Question: I need help in creating diagonal div as shown in the picture. i have diagonal design with triangles at top right and bottom left with using absolute positioning and z-index. And this div will be the main div having content in it. I need to make a div similar to the picture.
i tried using transform skew property but that does not help.
Any help will be appreciable.
The div will have something like this
'''
<div class="tr-corner"><img src="tr.png"></div>
<div class="main">
<div class="content">
Blah blah blah
</div>
</div>
<div class="bl-corner"><img src="bl.png"></div>
'''
CSS
'''
.tr-corner{
position:absolute;
top:0;
right:0;
z-index: 1;
}
.bl-corner{
position:absolute;
bottom:0;
left:0;
z-index: 3;
}
'''
Now i need to create the div with id "main" to be diagonal as shown below.

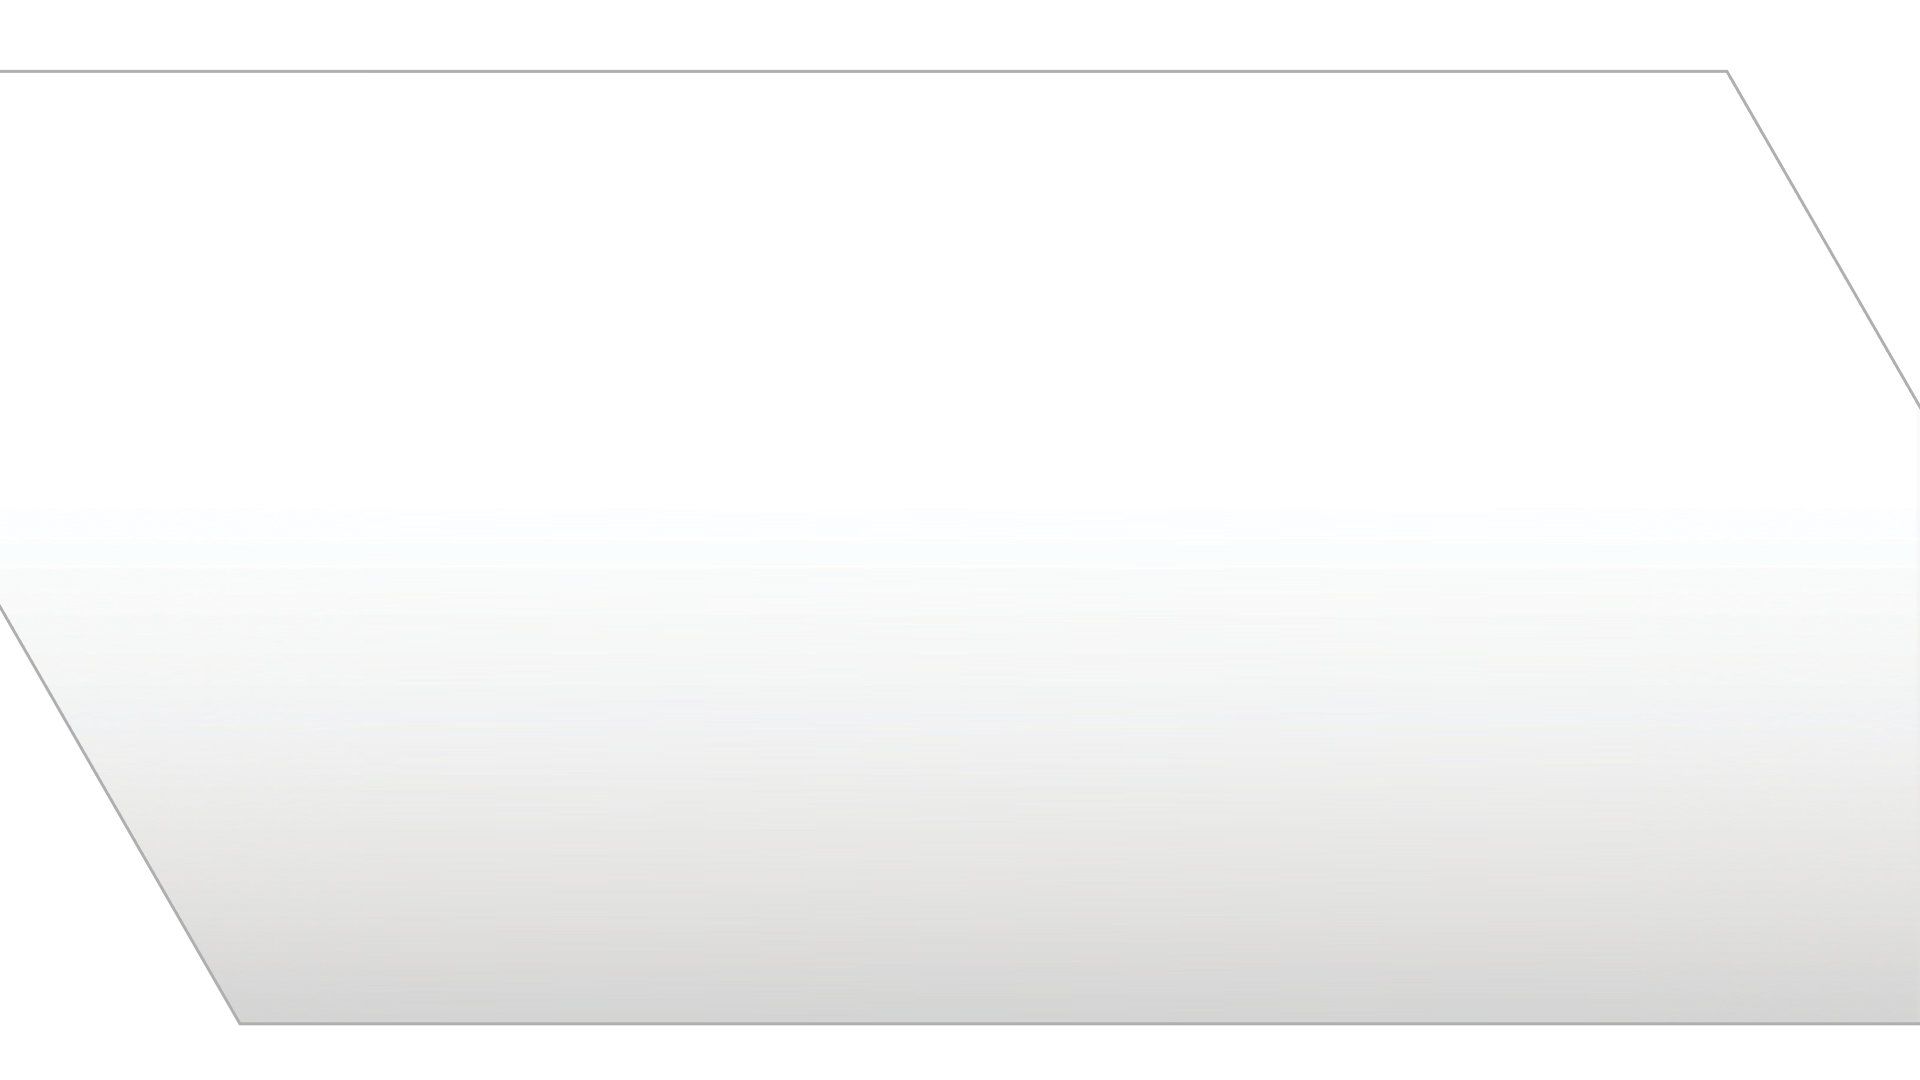
Answer: You can use <URL> to achieve that
'''
div {
height: 200px;
border: 2px solid #aaa;
background: linear-gradient(to bottom, #ffffff 0%,#e5e5e5 100%);
transform: skew(20deg,0);
}
'''
<URL>
---
Make sure you add proprietary properties as well, so that old browser versions don't fail to render.
'''
div {
height: 200px;
border: 2px solid #aaa;
background: linear-gradient(to bottom, #ffffff 0%,#e5e5e5 100%);
-webkit-transform: skew(20deg,0);
-moz-transform: skew(20deg,0);
transform: skew(20deg,0);
}
'''
<URL>
---
<URL> is pretty sweet..

<URL>